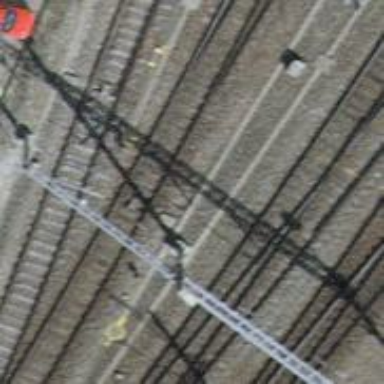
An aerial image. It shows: Railway siding with electrified contact lines. The track type is main rail.